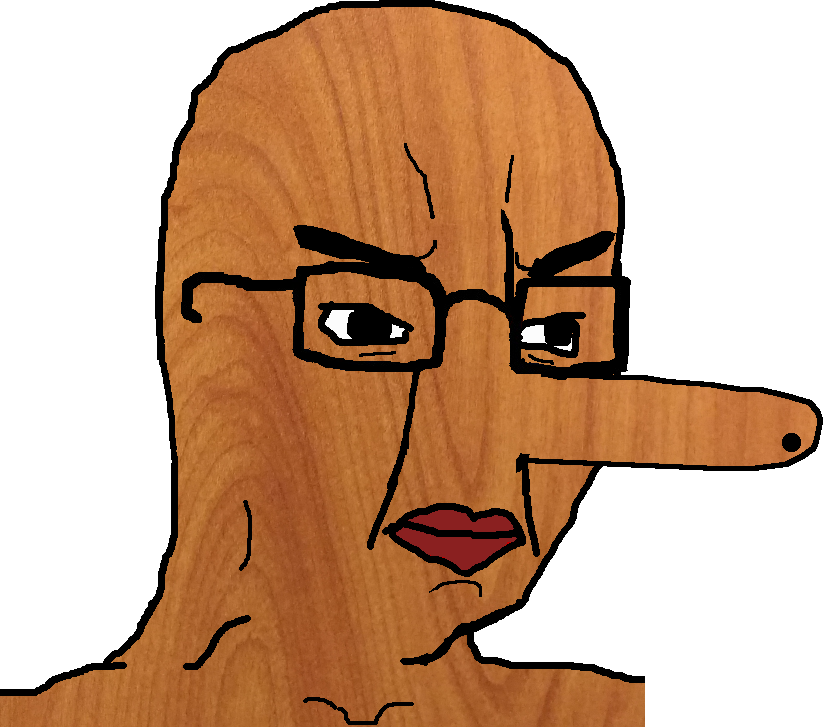
Label: 5_Poljak